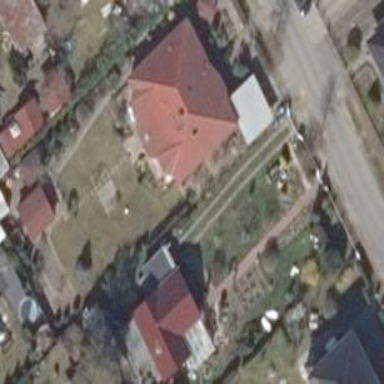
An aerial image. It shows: Detached building with hipped roof.